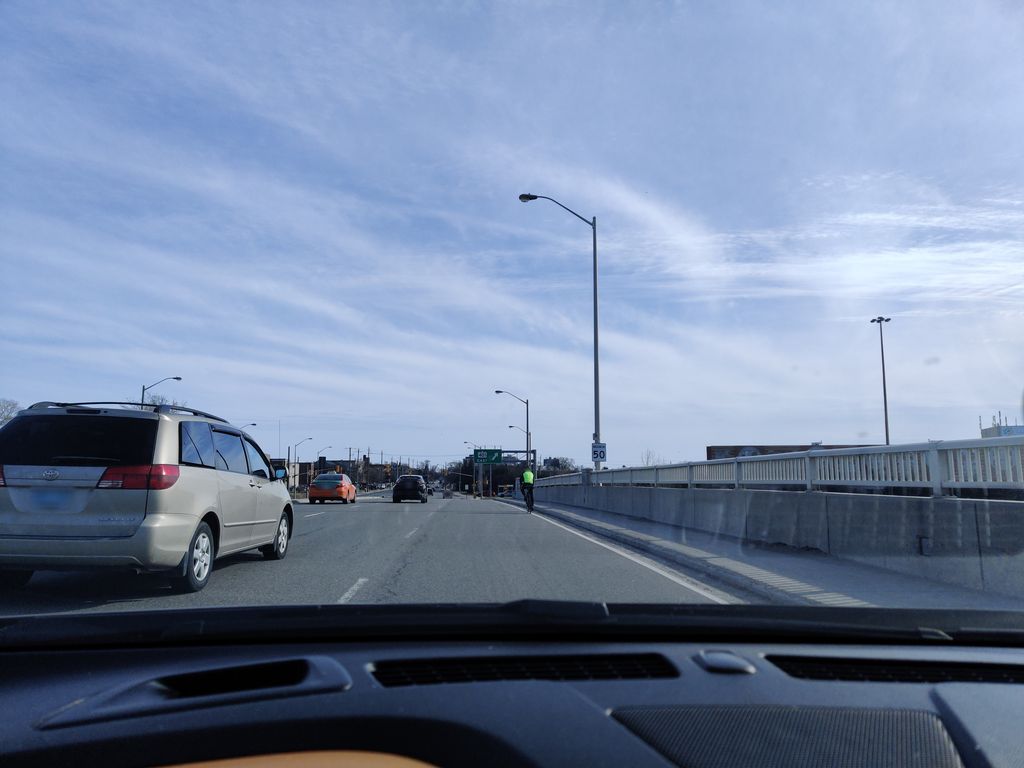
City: toronto